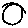
Label: circle